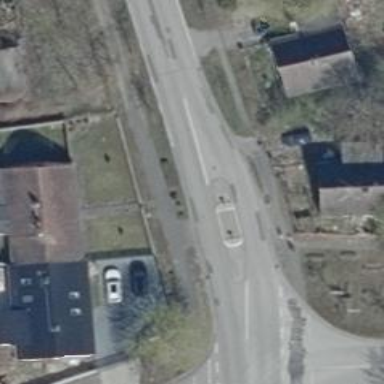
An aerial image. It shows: Traffic calming island.